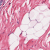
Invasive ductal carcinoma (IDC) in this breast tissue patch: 0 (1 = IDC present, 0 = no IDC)